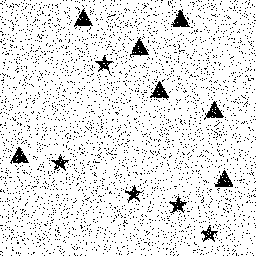
Squares: 0
Triangles: 7
Stars: 5
Total shapes: 12